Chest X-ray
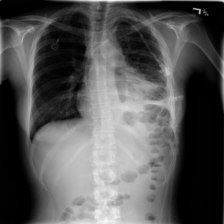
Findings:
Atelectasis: negative
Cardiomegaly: negative
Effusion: negative
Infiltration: negative
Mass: negative
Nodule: negative
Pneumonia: negative
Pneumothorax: negative
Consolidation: negative
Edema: negative
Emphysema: negative
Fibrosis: negative
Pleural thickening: negative
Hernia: negative